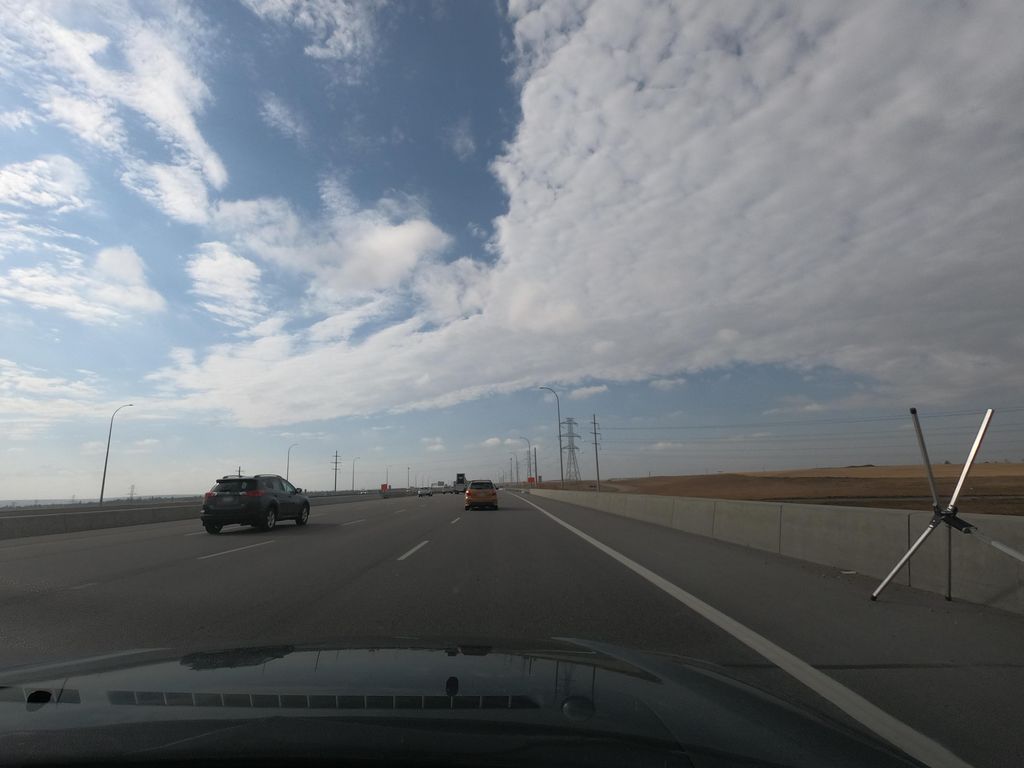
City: calgary